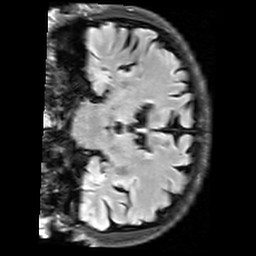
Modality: FLAIR
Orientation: coronal
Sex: male
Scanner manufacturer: siemens
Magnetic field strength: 3 T
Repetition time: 10 s
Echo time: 0.09 s